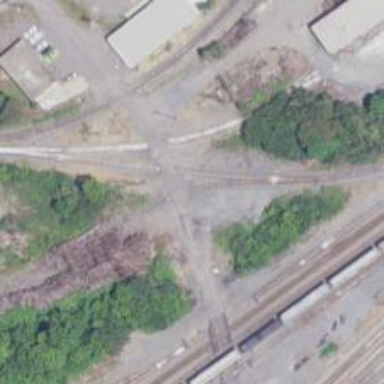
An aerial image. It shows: Railway yard in service.